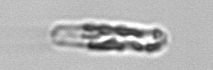
Label: Dactyliosolen_fragilissimus